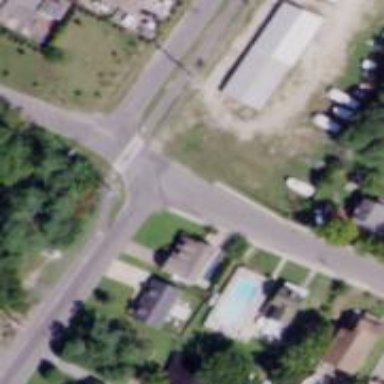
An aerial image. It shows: Unmarked road crossing.